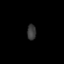
Tissue: lung
Cell type: T cells
Senescence score: 0.2191
Nuclear area (px): 136
Mean DAPI intensity: 56.985